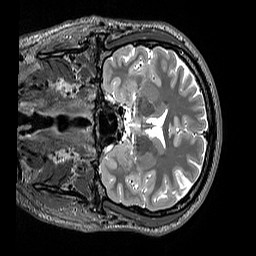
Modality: T2w
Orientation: coronal
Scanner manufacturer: siemens
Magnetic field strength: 3 T
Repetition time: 3.2 s
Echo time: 0.451 s